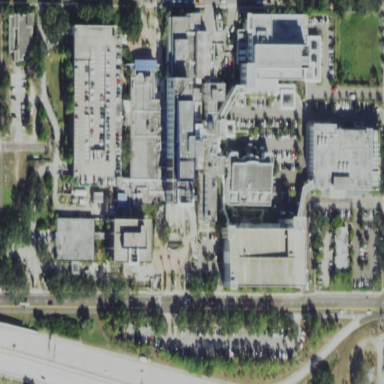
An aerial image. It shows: Healthcare facility identified as hospital.